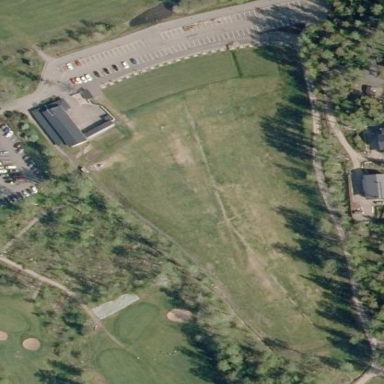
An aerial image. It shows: Driving range for golf on grass.